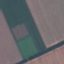
Land use / land cover class: AnnualCrop